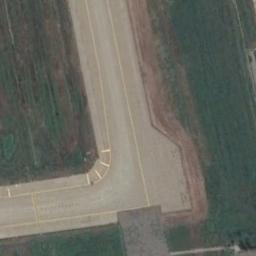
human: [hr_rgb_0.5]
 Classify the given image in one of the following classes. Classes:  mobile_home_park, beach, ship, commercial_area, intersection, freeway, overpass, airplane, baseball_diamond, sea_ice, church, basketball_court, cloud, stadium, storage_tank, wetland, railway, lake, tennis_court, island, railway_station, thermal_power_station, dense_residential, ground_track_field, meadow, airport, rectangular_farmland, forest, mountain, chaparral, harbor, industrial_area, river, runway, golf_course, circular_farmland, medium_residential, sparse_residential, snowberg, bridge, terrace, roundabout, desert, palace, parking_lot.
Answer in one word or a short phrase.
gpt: runway